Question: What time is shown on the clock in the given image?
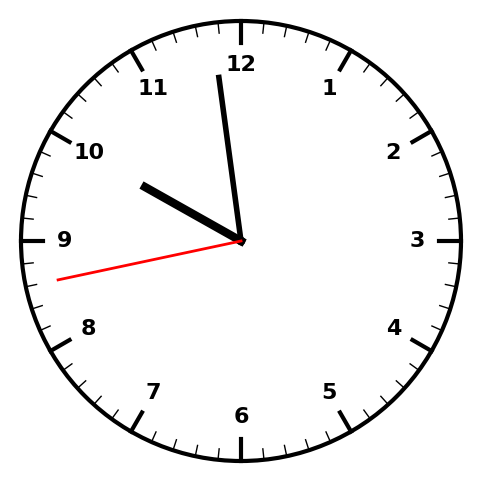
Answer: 09:58:43